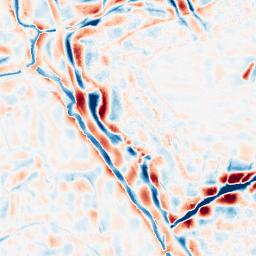
Category: wavelet
Decomposition family: wavelet_biorthogonal
Decomposition parameters: wavelet: bior4.4
level: 4
Upsampling method: sinc_hamming
Upsampling parameters: scale: 4
kernel_size: 16
Upsampling scale: 4